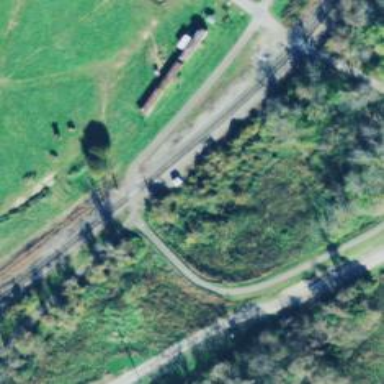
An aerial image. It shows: Asphalt cycleway running alongside abandoned railway.